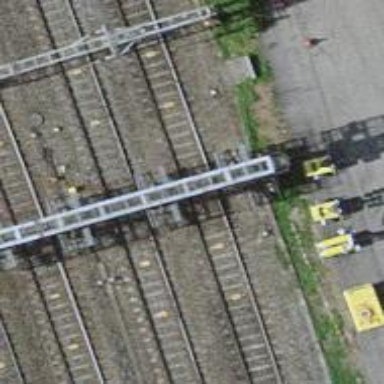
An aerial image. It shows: Railway signal.